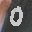
Label: 0